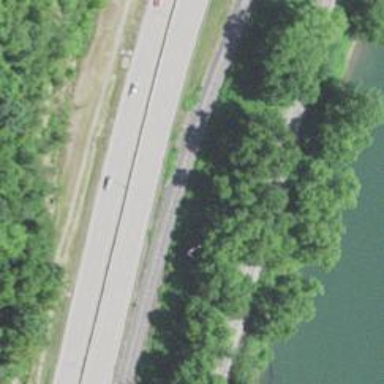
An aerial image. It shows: Trunk highway with expressway features.